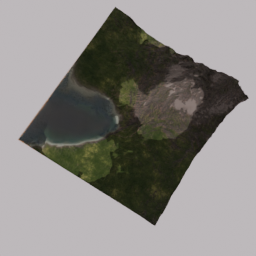
Label: nature